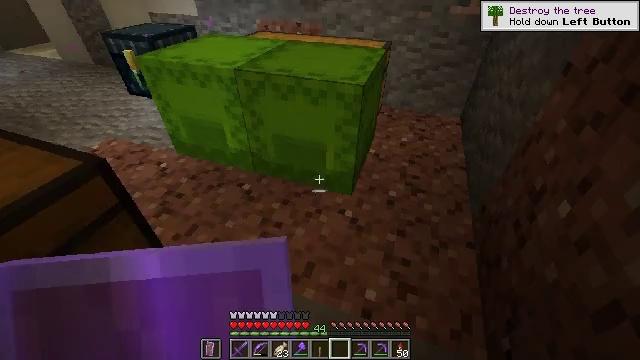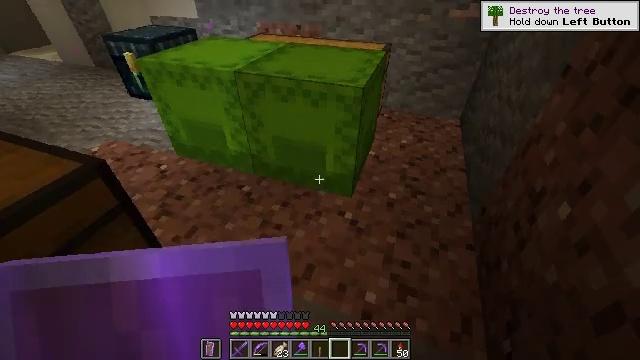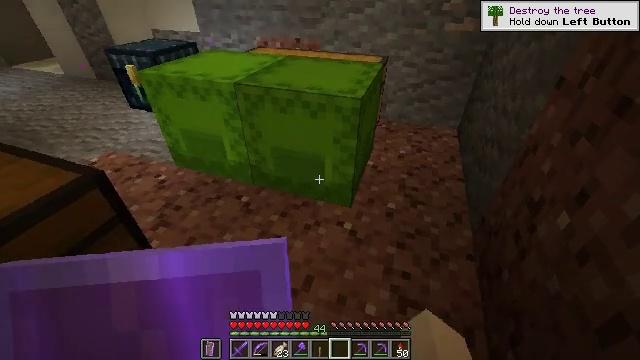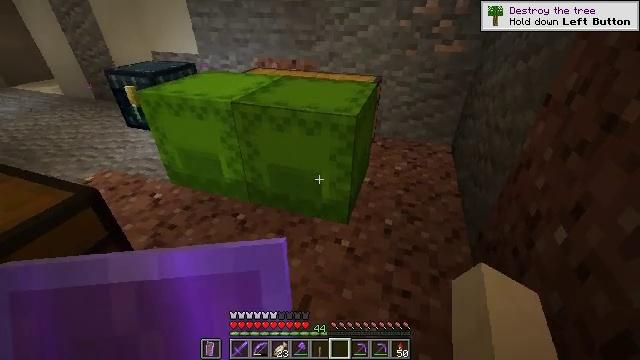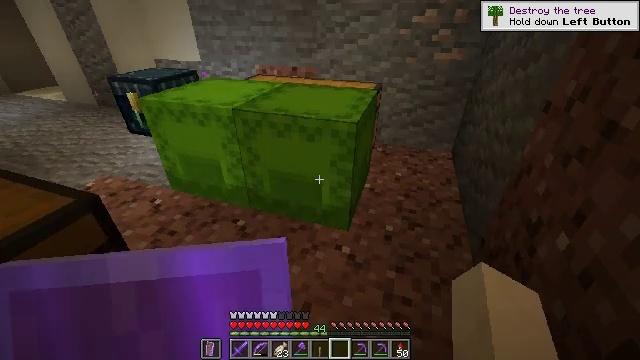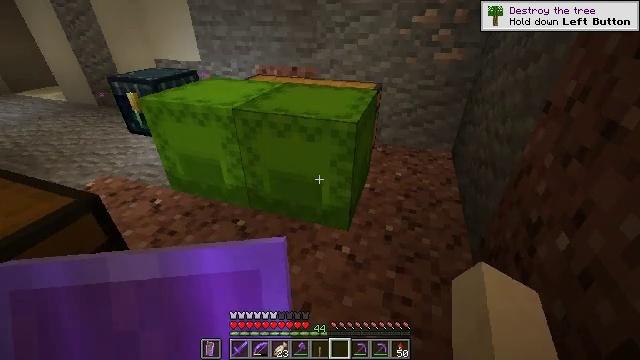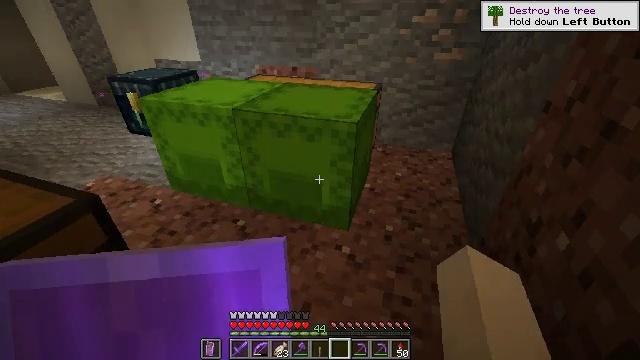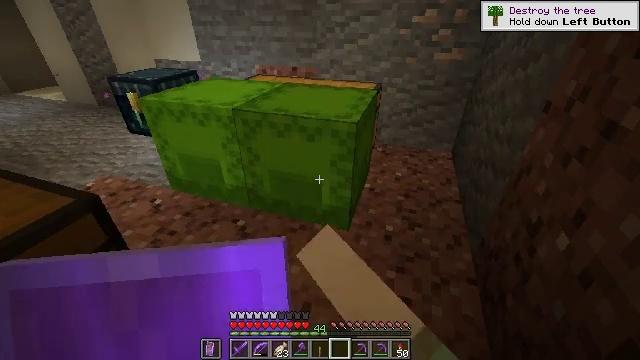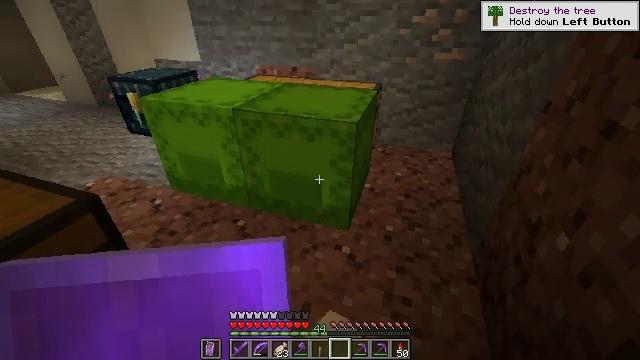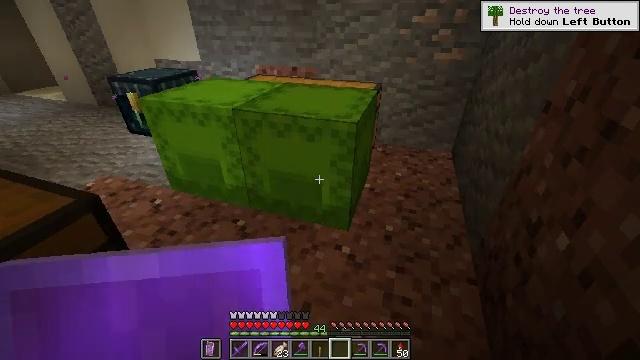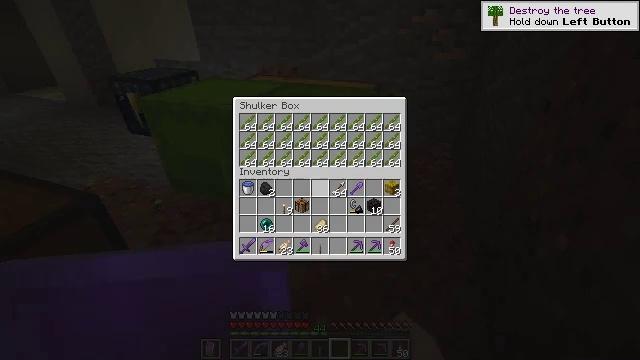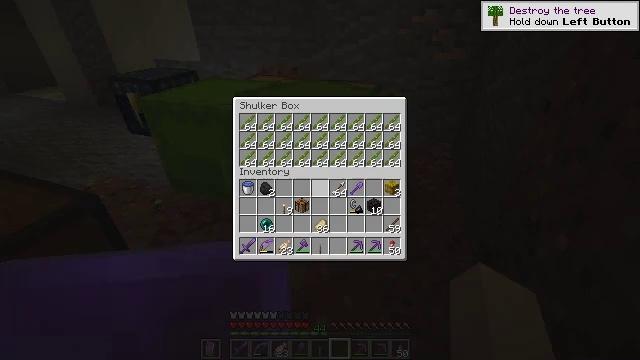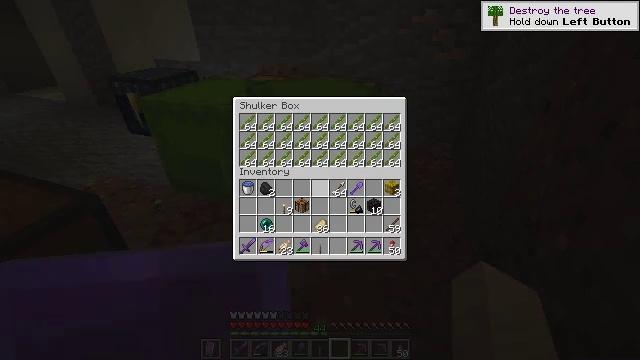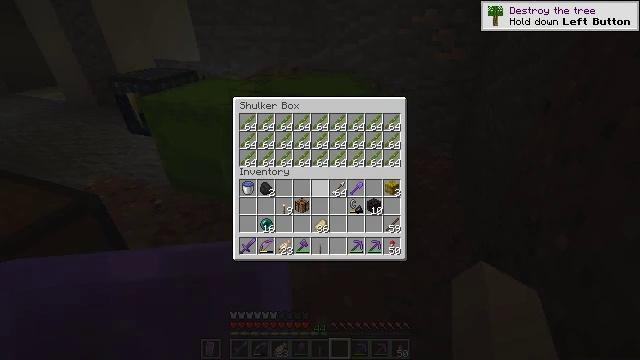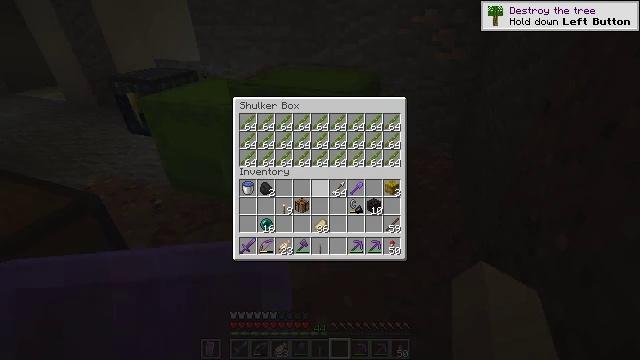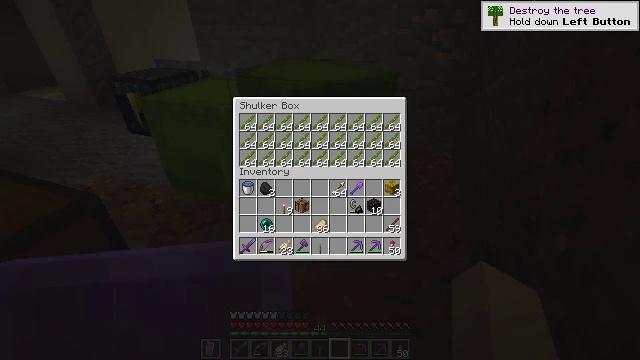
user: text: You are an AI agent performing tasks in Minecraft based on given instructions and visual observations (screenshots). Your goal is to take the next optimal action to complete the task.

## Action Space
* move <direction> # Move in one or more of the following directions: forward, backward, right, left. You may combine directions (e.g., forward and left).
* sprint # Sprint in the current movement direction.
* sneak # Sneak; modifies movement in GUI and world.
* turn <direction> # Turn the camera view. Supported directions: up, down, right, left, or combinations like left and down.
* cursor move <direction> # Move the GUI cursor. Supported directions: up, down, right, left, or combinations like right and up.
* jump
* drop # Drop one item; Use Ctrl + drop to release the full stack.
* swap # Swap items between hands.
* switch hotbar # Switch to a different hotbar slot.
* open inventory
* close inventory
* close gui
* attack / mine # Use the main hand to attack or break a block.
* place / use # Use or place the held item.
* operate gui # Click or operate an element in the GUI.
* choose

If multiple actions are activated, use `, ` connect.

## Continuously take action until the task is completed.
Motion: motion action
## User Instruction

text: Disassemble the lime shulker box by mining it.
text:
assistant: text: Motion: no_op
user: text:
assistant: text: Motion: turn up
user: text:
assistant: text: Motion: turn up
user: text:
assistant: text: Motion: turn up
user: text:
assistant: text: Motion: use / place
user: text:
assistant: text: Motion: use / place
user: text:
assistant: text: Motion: use / place
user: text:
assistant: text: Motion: no_op
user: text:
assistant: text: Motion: no_op
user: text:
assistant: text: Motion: no_op
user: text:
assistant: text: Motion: no_op
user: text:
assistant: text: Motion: no_op
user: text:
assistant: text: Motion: no_op
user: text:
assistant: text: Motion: no_op
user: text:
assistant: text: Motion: no_op
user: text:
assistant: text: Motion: no_op
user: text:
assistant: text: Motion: no_op
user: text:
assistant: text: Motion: no_op
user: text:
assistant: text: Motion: no_op
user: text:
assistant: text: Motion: turn up
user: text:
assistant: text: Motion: no_op
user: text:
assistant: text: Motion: no_op
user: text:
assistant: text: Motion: no_op
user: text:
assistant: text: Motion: no_op
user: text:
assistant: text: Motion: attack / mine
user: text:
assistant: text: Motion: attack / mine
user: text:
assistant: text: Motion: attack / mine
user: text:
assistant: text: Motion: turn left
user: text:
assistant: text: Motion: turn left
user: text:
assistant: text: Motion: sneak